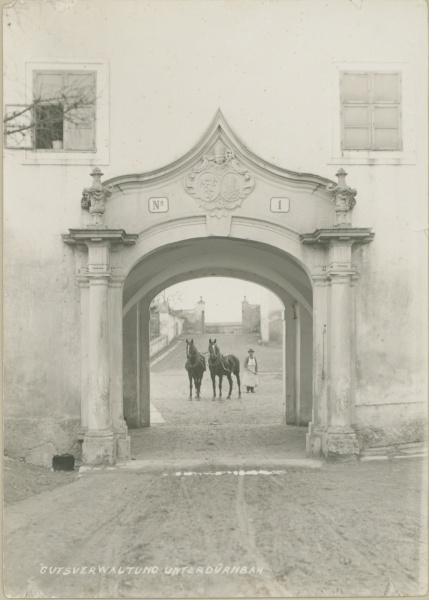
Institution: Österreichisches Museum für Volkskunde Wien
Schlagwörter: baum, mann, weiß, sand, stadt, äste, fenster, frau, grau, laterne, schwarz, strasse, säule, säulen, gebäude, haus, schloss, weg, zaun, muster, alt, wand, kleidung, mensch, ast, erde, brücke, reich, arbeit, pferd, pferde, reiter, blesse, relief, schürze, magd, schrift, bogen, pflaster, zwei, bäuerin, spuren, giebel, mauer, nebel, schichten, hof, kutsche, sepia, kies, kuppel, bischof, papst, detail, verzierung, stuck, bauer, tor, foto, fotografie, eingang, innenhof, burg, durchblick, torbogen, zweig, schwarz-weiß, portal, wappen, stadttor, sehnsucht, gutshof, stall, pferdegespann, urne, eins, knecht, erwartung, schwaz, fuhrwerk, matsch, durchfahrt, schwrzweiß, hauptplatz, toreinfahrt, schmied, montage, verwalter, zirde, 1, burgenland, gutsverwaltung, tor pferd, burgfenland, no1, scgwarz weiß, schwz weiss, unterdurnbaan, unterdürnban, mehrfachentwicklung